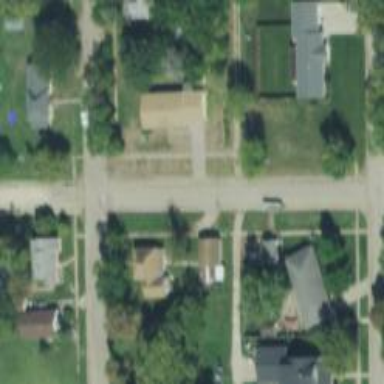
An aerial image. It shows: Alley classified as service road.